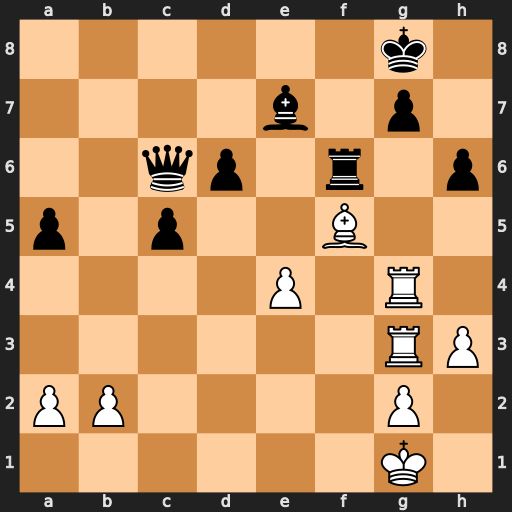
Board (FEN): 6k1/4b1p1/2qp1r1p/p1p2B2/4P1R1/6RP/PP4P1/6K1
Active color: w
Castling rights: -
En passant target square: -
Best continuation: Rxg7+ Kf8 Rg8+ Kf7 R3g7#